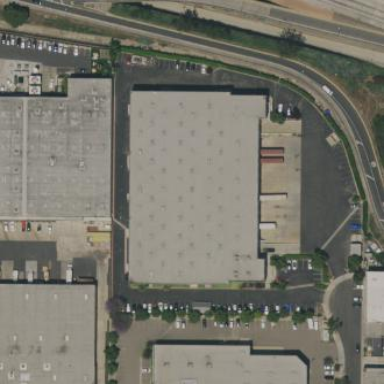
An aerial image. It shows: Warehouse building.